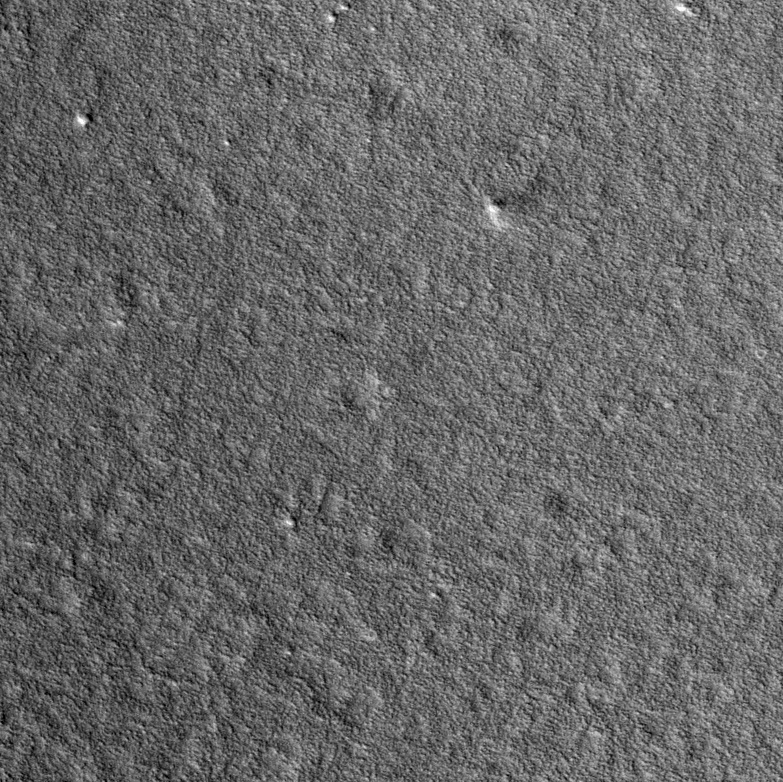
Label: dustdevil